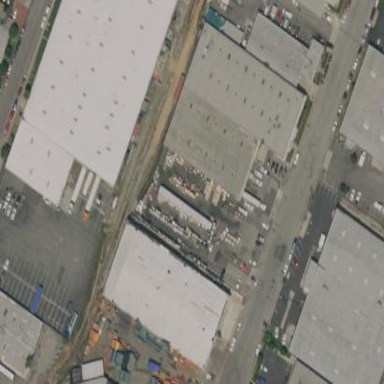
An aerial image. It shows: Warehouse building.